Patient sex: F
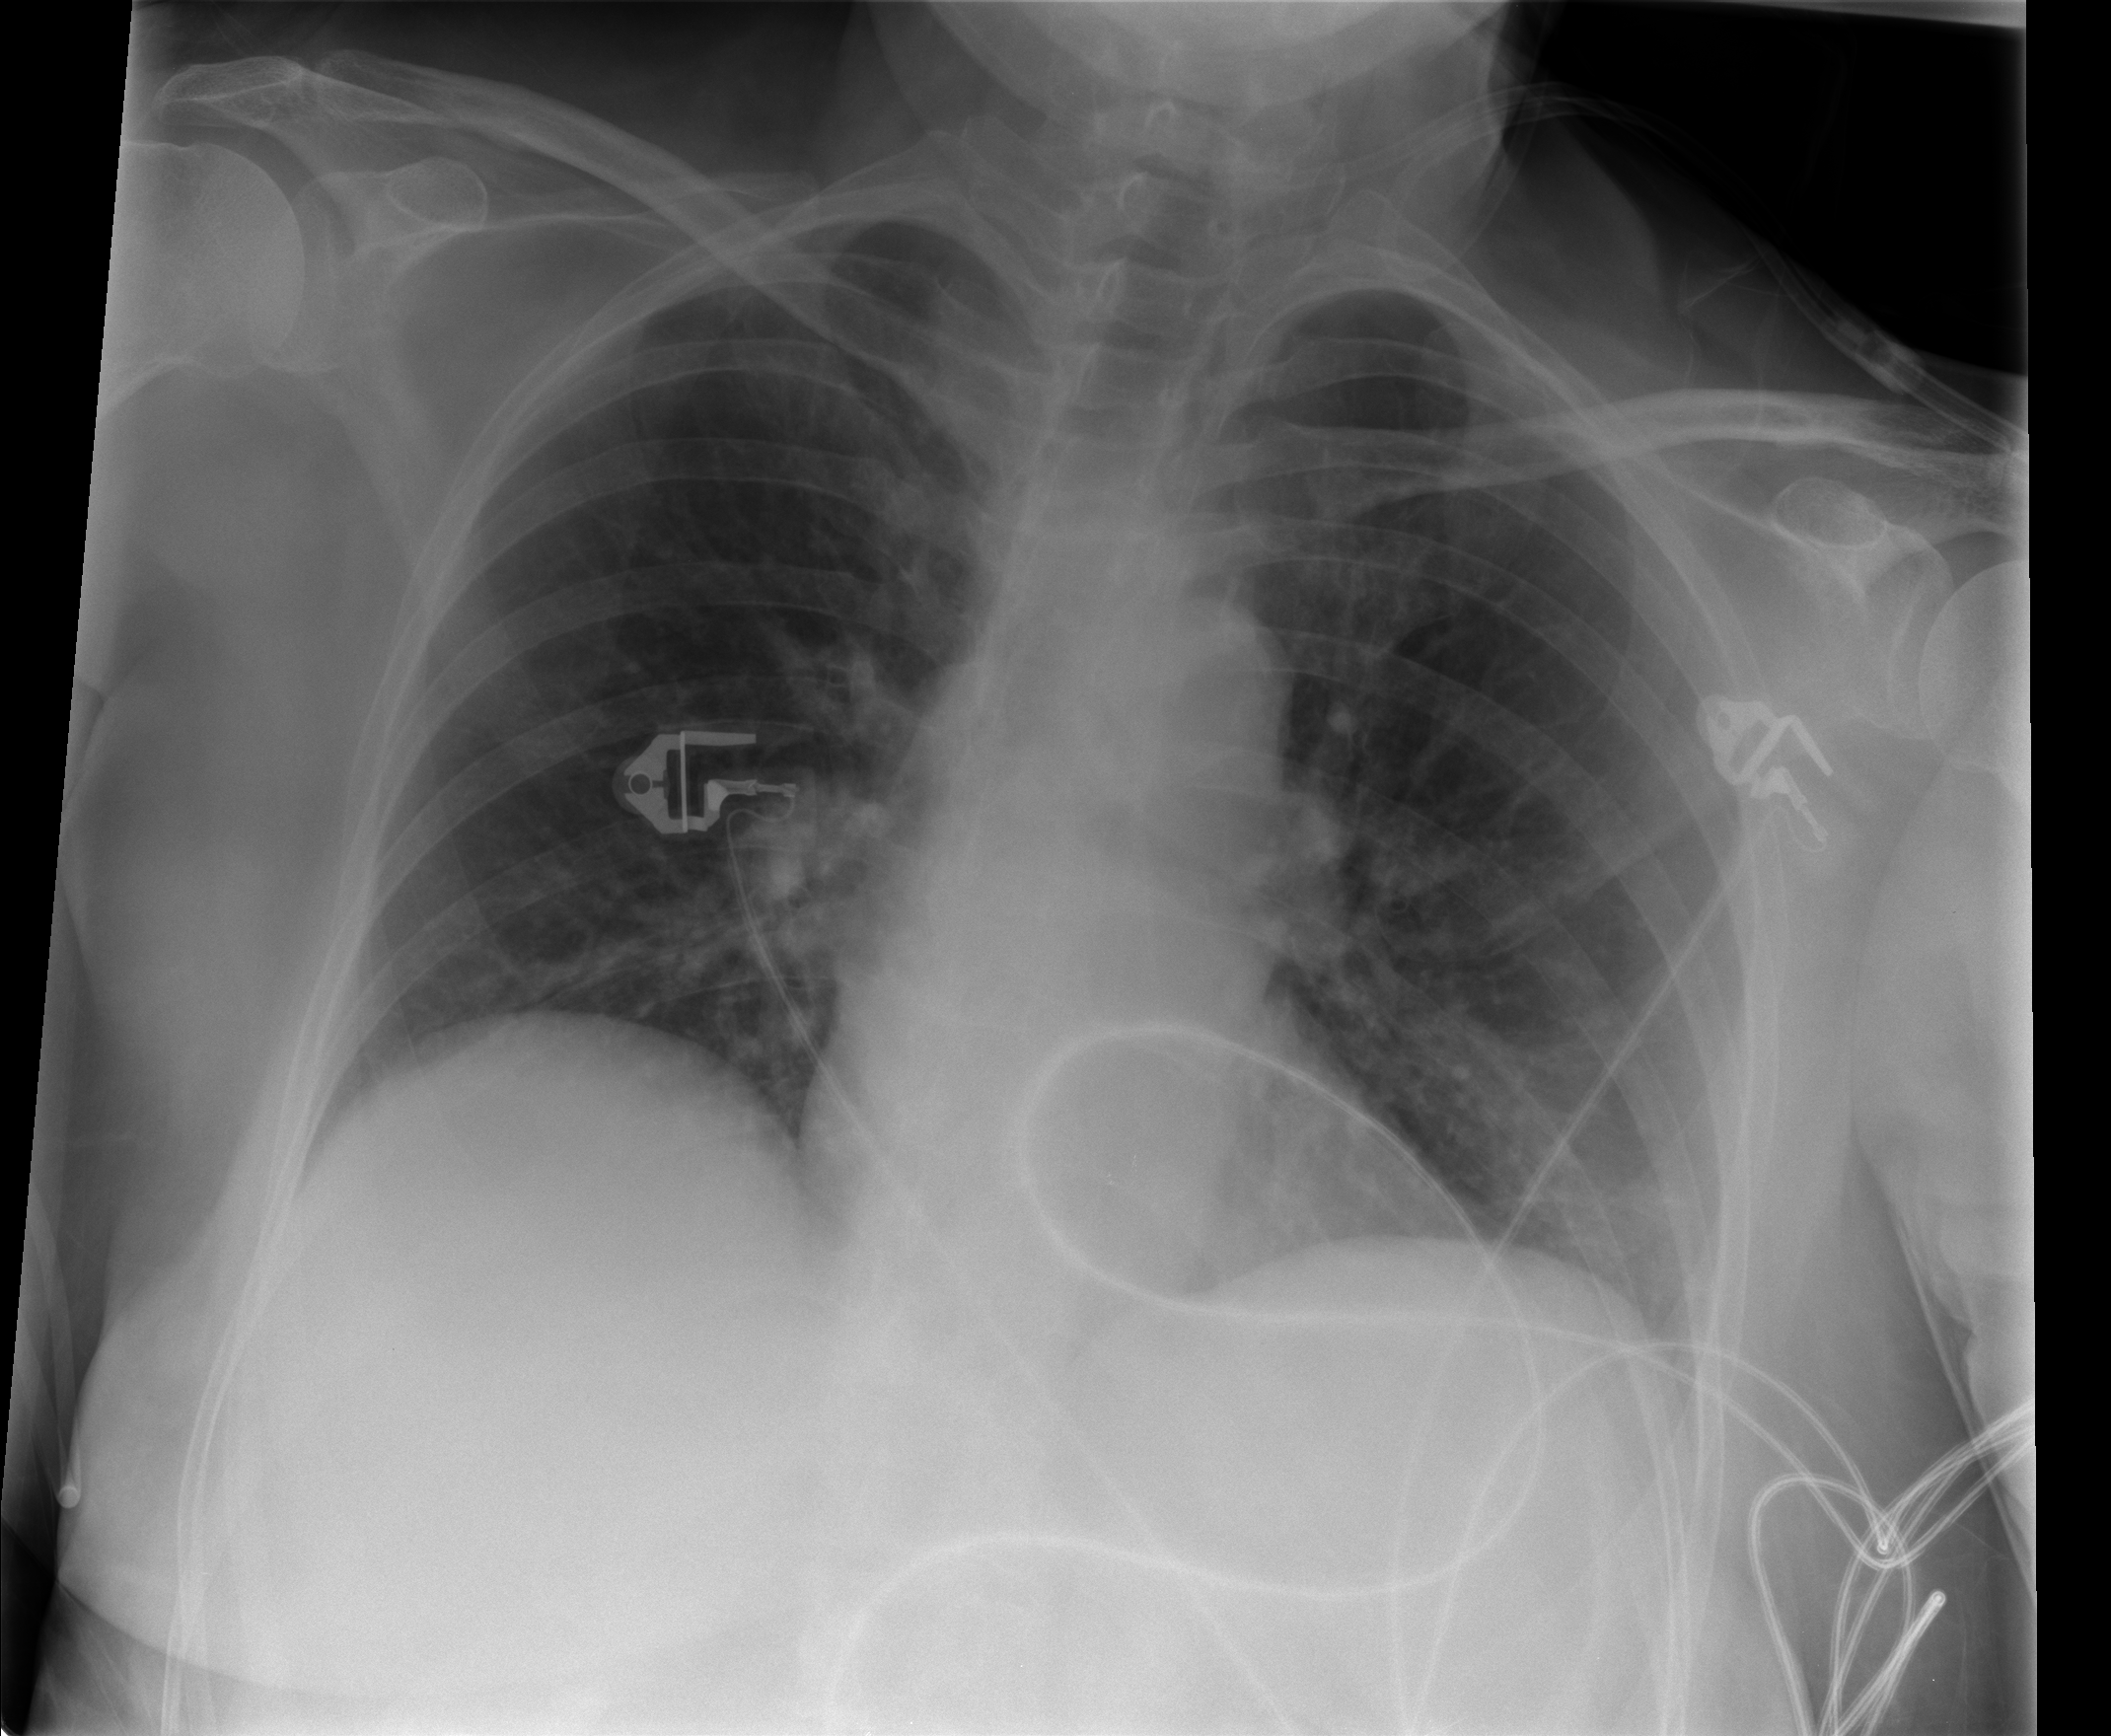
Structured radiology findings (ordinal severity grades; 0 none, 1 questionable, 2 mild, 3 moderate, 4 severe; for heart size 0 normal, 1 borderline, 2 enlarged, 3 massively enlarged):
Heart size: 0
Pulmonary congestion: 2
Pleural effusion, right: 0
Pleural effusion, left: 0
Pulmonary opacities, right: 0
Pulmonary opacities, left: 0
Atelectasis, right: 0
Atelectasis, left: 0